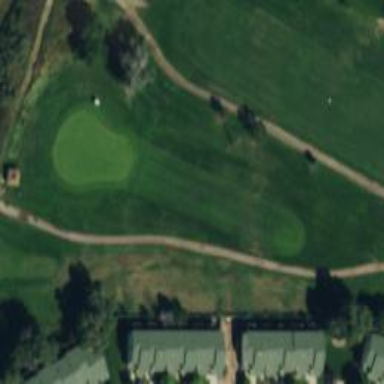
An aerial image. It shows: Golf hole.